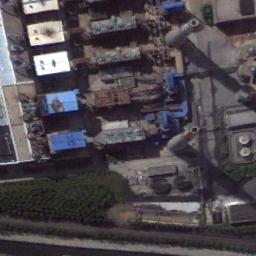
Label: thermal_power_station